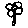
Label: flower